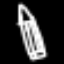
Label: pencil